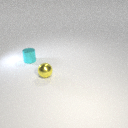
small yellow metal sphere in front of small cyan metal cylinder